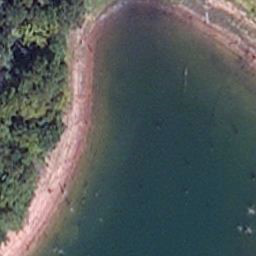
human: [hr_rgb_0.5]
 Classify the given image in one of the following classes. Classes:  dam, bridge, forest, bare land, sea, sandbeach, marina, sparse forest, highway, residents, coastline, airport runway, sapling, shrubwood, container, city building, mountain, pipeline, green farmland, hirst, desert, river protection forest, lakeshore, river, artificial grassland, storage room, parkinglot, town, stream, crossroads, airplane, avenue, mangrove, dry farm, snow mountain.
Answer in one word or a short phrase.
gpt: lakeshore